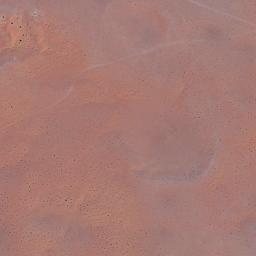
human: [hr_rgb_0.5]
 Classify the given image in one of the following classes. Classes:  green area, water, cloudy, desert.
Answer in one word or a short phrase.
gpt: desert